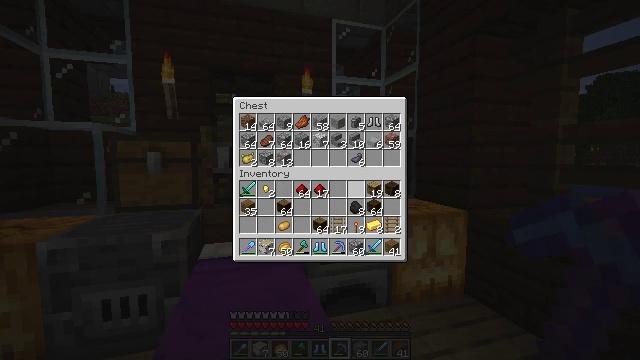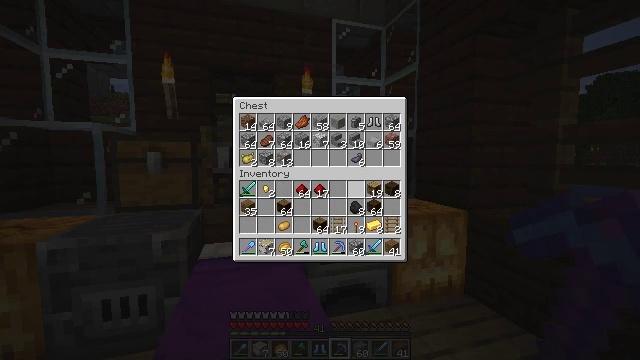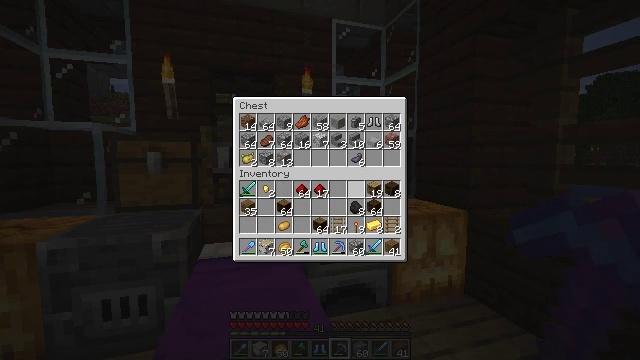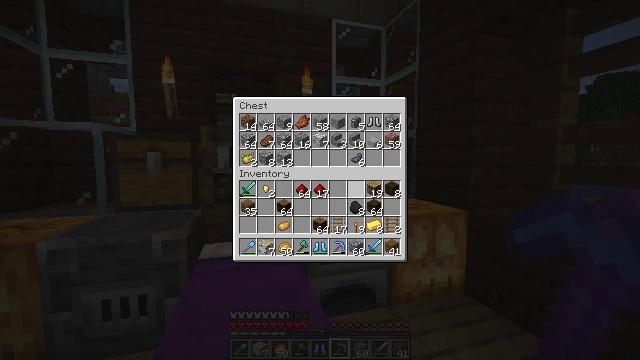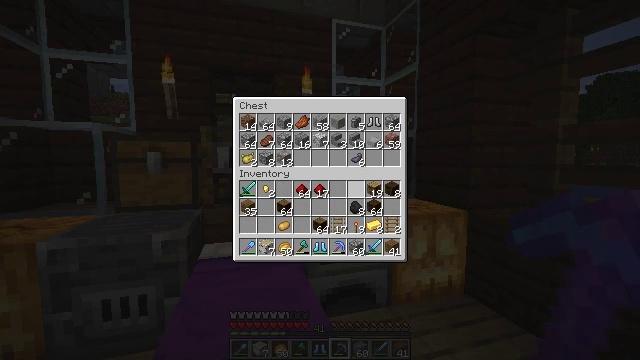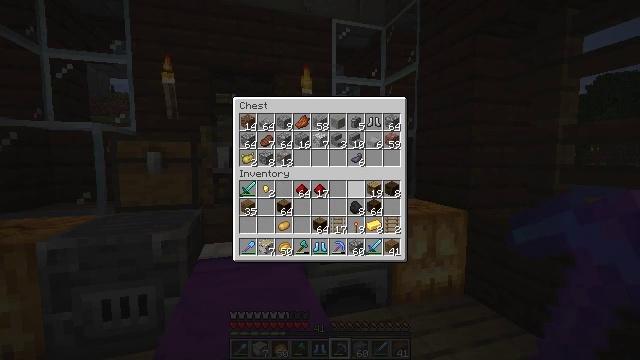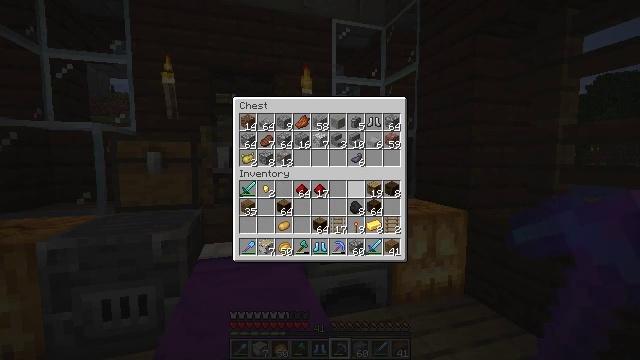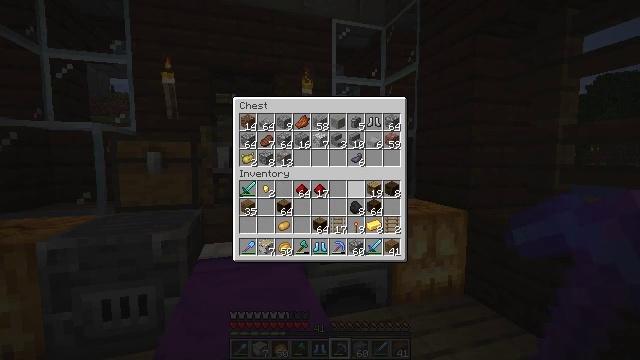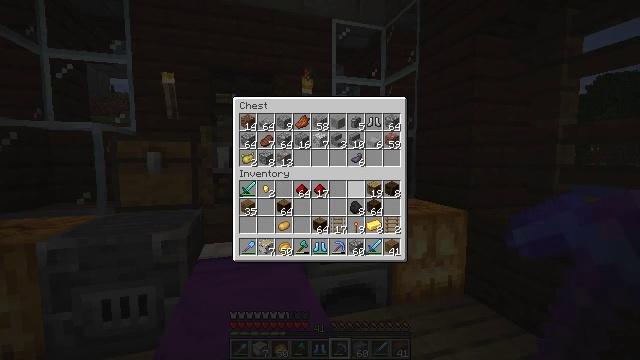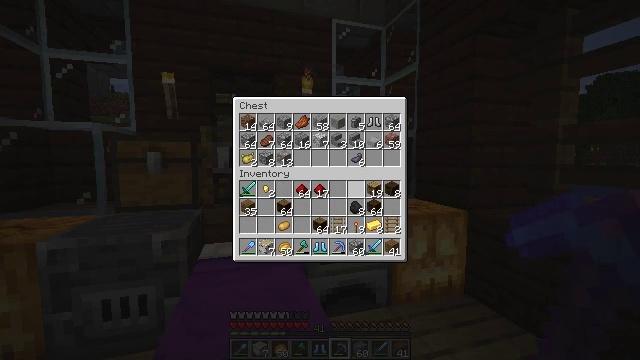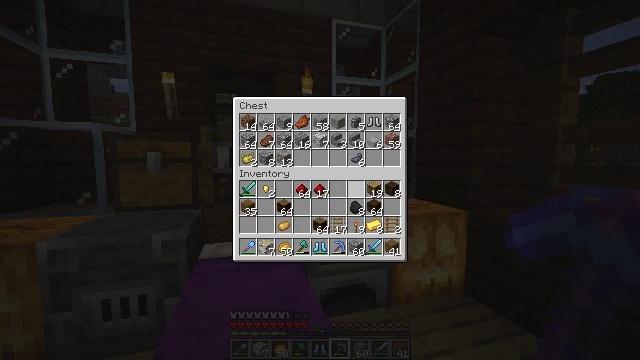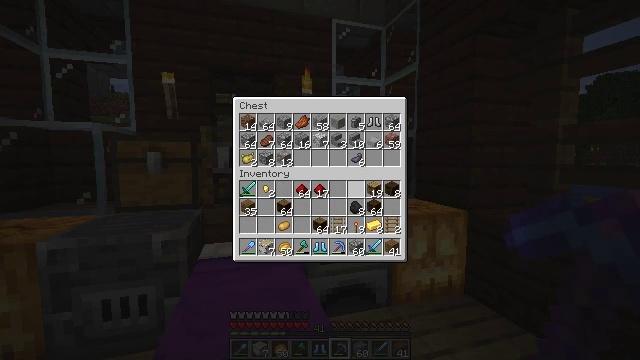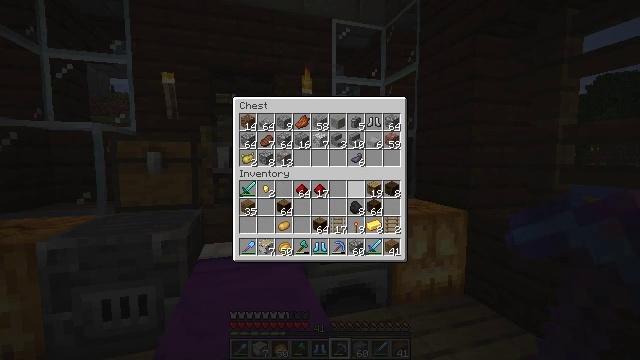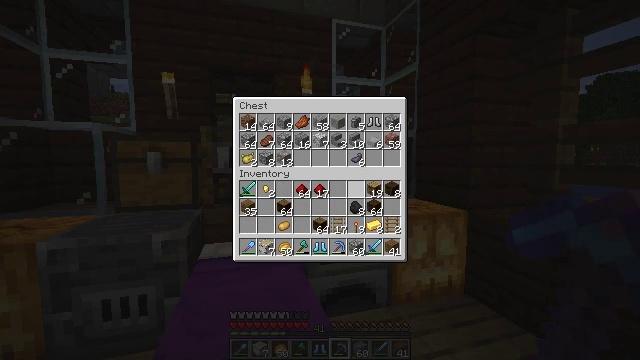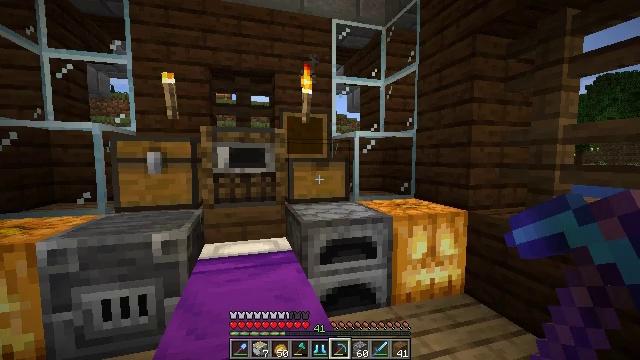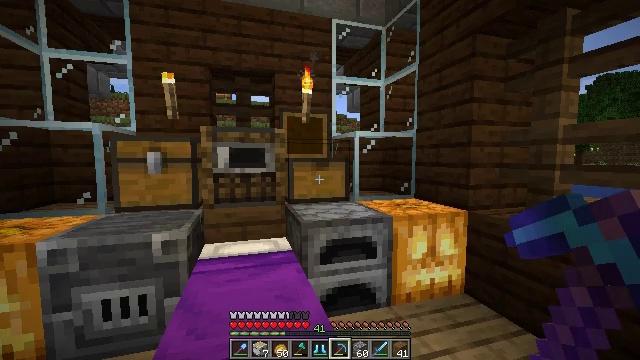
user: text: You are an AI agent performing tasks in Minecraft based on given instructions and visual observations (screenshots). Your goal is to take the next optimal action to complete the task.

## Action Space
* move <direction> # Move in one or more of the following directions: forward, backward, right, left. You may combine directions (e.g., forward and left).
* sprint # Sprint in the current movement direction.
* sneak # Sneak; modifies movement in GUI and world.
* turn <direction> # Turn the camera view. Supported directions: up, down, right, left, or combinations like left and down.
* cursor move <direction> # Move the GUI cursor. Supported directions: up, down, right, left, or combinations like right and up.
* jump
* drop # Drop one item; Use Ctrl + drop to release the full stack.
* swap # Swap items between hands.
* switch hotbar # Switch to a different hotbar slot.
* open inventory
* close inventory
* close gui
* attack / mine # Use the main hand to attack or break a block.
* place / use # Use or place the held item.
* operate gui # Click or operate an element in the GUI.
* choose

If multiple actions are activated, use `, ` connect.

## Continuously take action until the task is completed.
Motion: motion action
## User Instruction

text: Craft a powered rail with gold, sticks, and redstone.
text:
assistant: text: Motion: no_op
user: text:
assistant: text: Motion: no_op
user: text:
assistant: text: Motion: no_op
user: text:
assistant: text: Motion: no_op
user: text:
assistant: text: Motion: no_op
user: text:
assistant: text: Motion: no_op
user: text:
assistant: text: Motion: no_op
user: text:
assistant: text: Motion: no_op
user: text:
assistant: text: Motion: no_op
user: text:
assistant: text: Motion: no_op
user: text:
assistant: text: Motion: no_op
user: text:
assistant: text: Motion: no_op
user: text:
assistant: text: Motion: no_op
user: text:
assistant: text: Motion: no_op
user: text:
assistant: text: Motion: close gui
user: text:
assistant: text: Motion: no_op
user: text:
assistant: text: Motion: no_op
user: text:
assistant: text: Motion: no_op
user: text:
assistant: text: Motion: turn right
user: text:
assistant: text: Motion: turn right and down
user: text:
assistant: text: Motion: turn right
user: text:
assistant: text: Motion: turn right and down
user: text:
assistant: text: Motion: turn right and down
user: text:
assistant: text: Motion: turn right and up
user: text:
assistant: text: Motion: turn right and up
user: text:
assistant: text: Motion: turn right and up
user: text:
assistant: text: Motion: turn right and up
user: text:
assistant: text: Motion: turn right and up
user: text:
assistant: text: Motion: turn right and up
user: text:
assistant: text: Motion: turn up